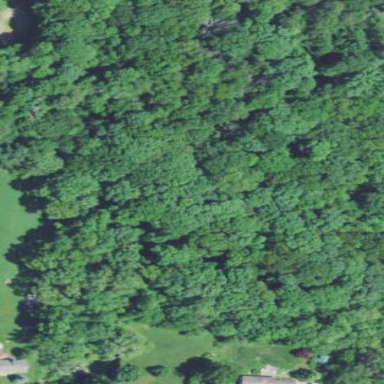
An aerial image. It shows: Beautiful woodland area.